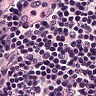
Metastatic tissue present: no